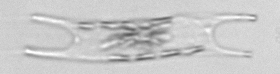
Label: Eucampia